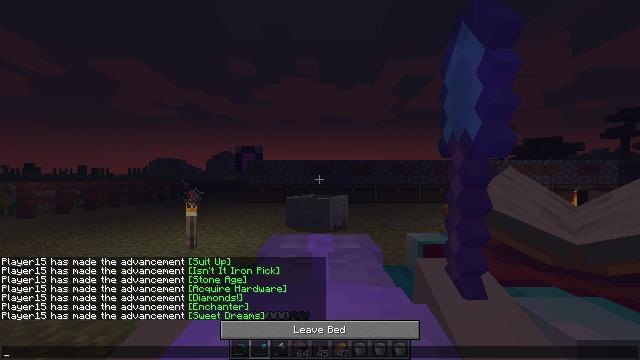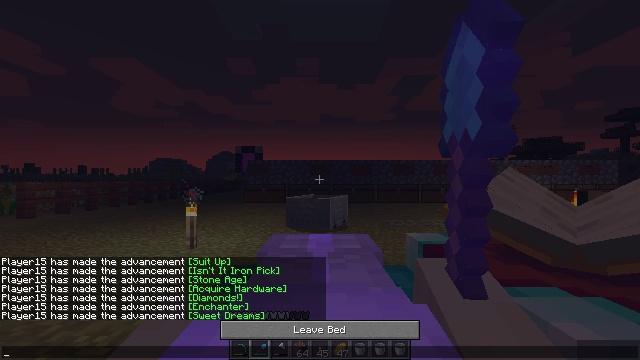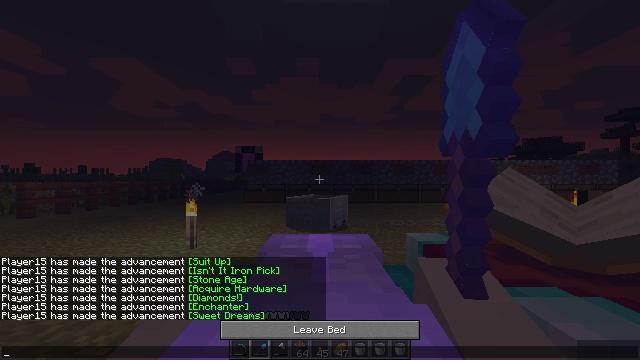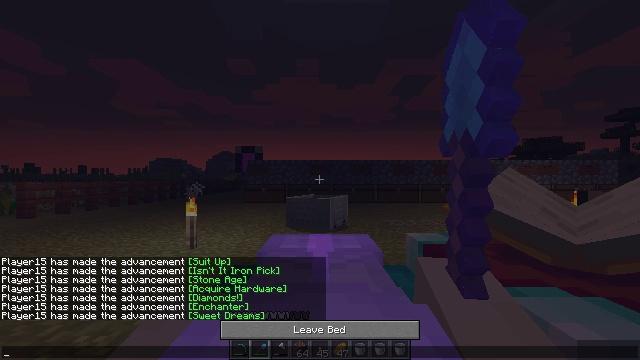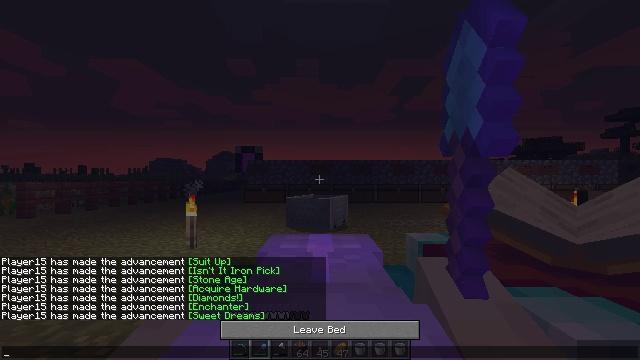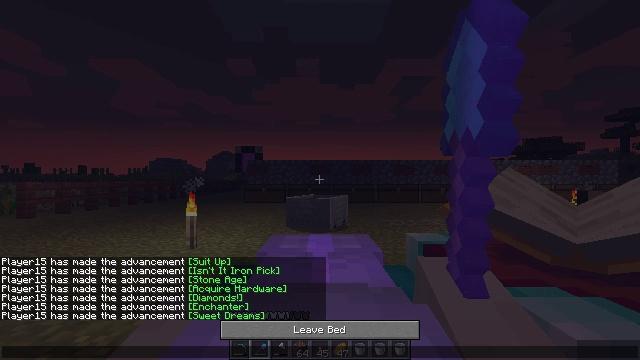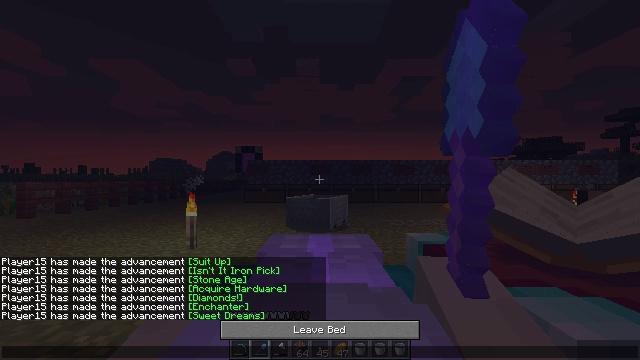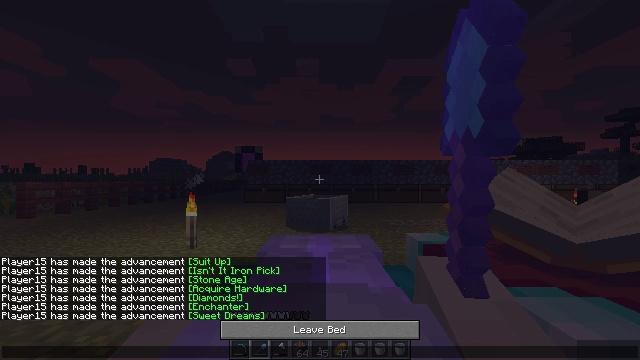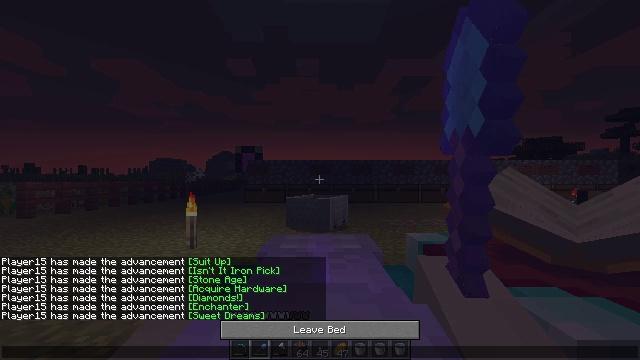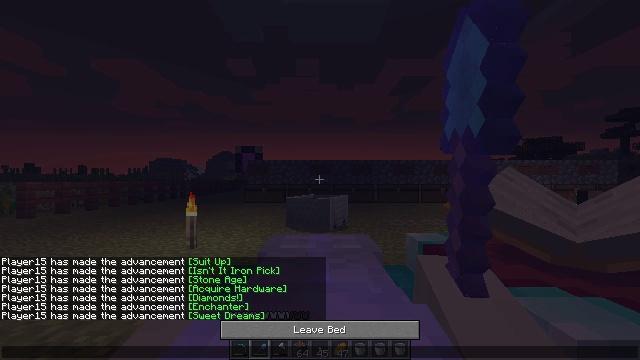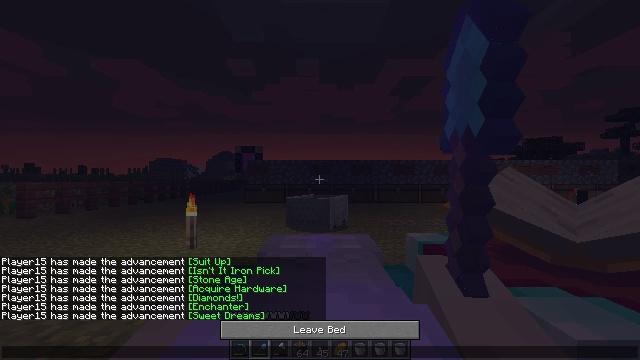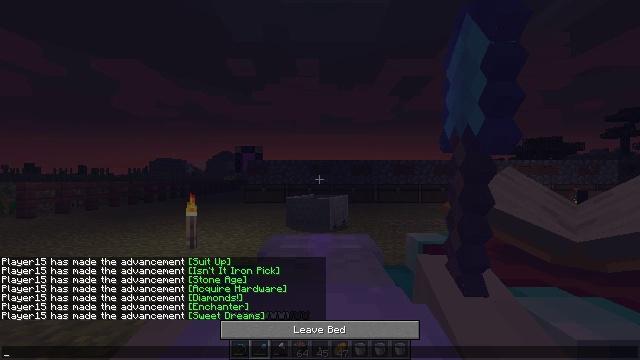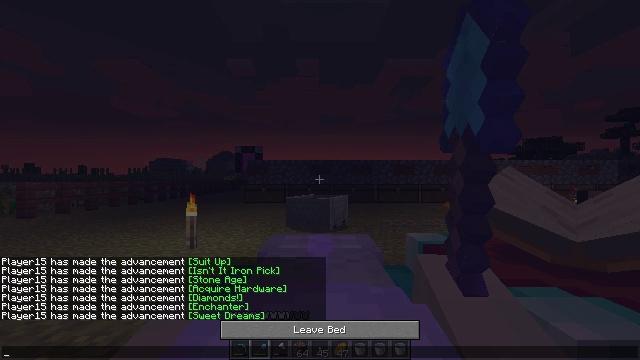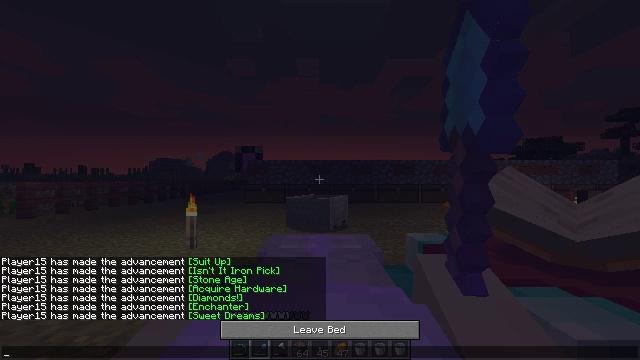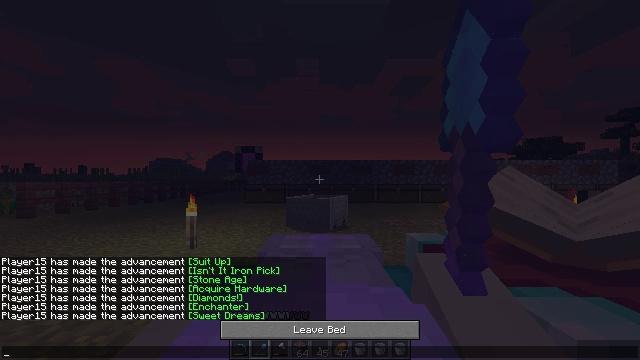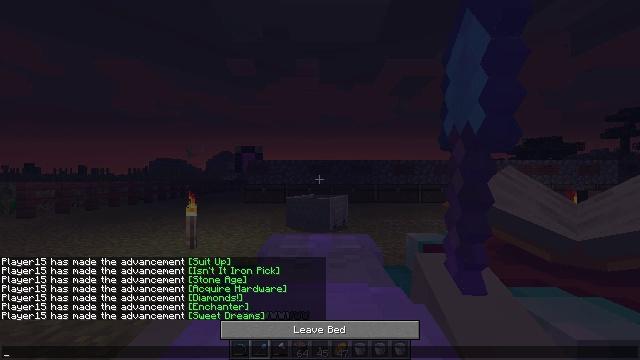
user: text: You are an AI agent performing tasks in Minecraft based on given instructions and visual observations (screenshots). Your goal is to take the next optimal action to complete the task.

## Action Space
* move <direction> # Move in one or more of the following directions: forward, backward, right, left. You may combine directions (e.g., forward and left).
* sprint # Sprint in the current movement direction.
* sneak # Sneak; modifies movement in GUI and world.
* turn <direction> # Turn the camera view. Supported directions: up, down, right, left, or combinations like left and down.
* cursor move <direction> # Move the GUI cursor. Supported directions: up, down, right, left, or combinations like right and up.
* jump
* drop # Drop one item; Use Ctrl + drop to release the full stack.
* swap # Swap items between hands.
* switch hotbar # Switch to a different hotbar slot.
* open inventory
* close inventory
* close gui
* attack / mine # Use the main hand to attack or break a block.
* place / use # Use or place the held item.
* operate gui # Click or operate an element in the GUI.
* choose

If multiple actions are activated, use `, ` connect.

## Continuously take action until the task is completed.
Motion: motion action
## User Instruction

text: Collect sugar cane near water sources.
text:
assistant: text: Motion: no_op
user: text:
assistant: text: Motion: no_op
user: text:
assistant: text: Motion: no_op
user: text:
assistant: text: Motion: no_op
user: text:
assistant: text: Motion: no_op
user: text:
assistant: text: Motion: no_op
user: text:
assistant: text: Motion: no_op
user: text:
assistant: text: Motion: no_op
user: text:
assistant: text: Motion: no_op
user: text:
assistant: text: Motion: no_op
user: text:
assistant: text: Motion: no_op
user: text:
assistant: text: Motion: no_op
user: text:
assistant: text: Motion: no_op
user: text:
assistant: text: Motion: no_op
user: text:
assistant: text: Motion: no_op
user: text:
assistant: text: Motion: no_op
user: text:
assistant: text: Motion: no_op
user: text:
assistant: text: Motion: no_op
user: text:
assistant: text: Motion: no_op
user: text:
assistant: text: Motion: no_op
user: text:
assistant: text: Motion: no_op
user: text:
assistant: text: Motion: no_op
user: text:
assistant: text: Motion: no_op
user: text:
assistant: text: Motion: no_op
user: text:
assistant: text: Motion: no_op
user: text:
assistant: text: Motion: no_op
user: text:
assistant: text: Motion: no_op
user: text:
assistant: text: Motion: no_op
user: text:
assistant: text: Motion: no_op
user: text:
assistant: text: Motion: no_op